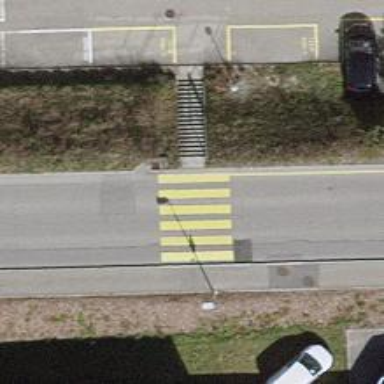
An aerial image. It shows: Road with steps.